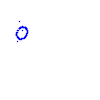
Particle: kaon